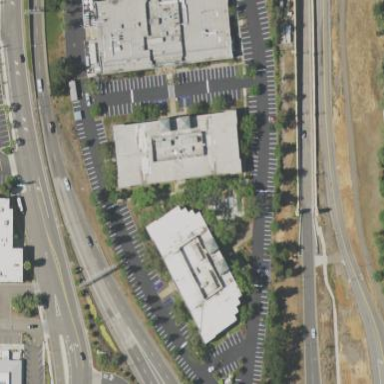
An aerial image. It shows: Commercial building.